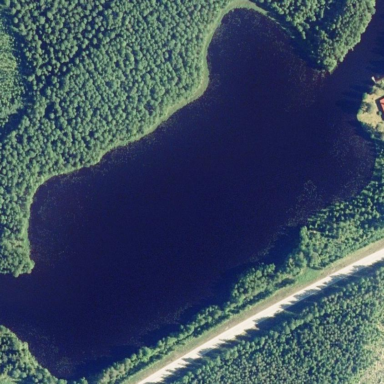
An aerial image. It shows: Lake with natural water.